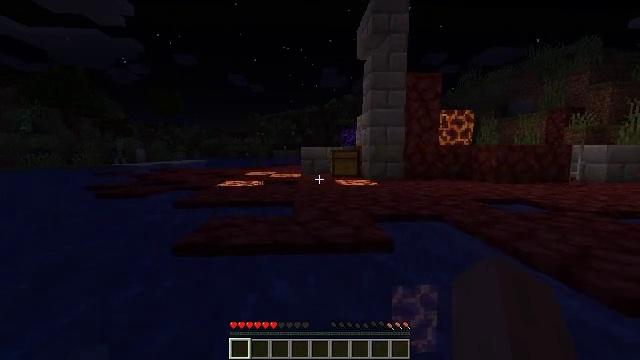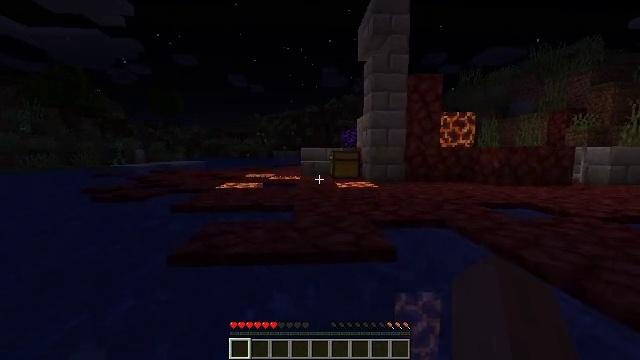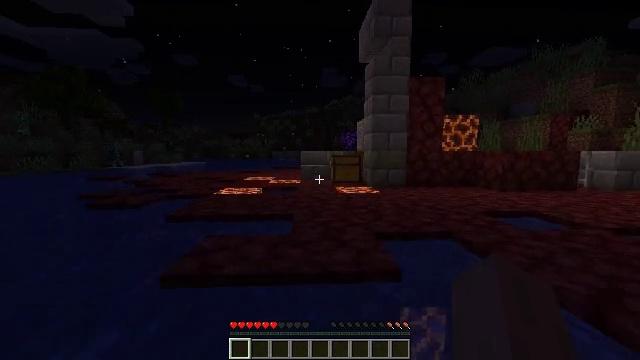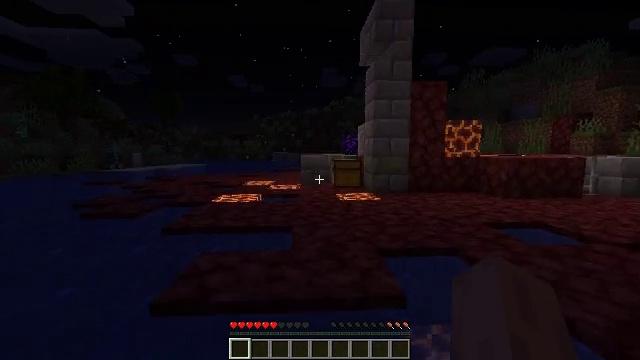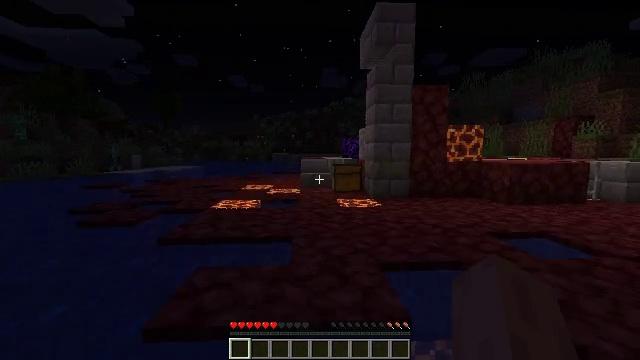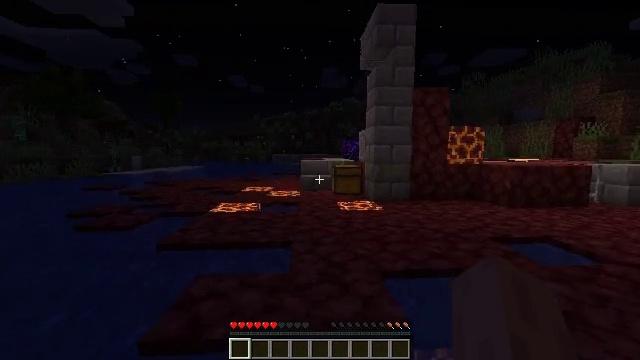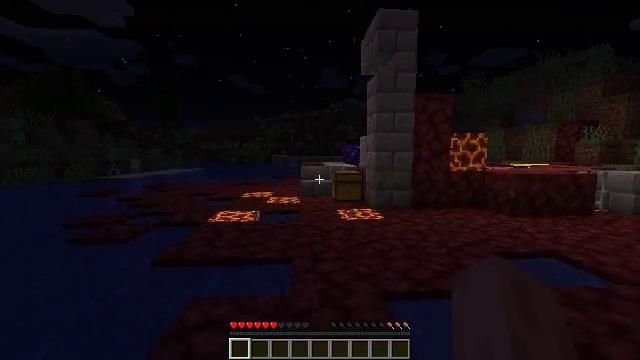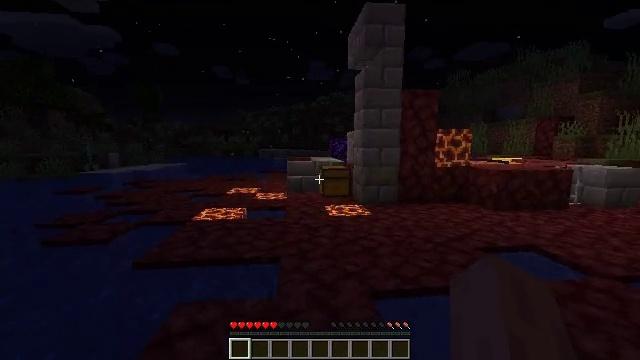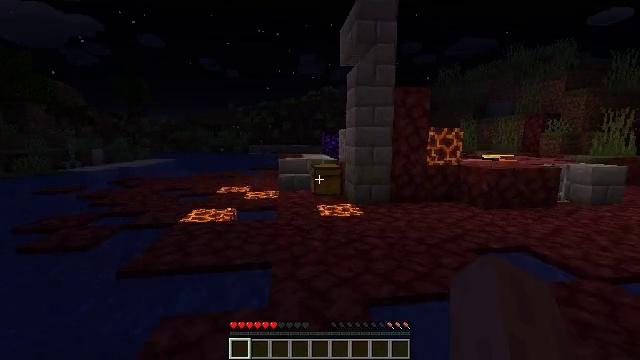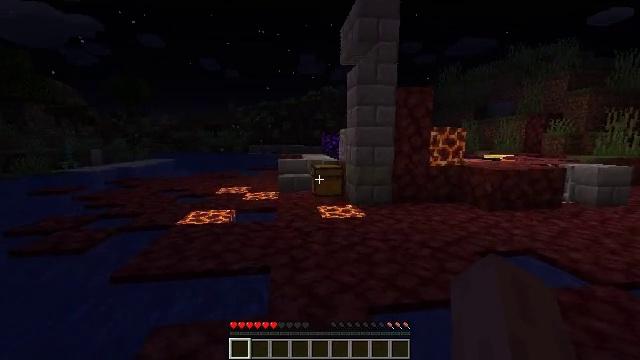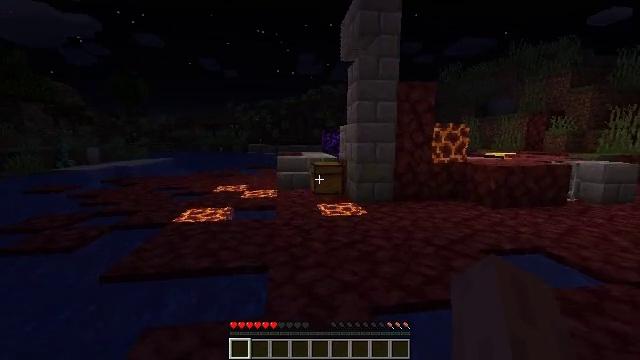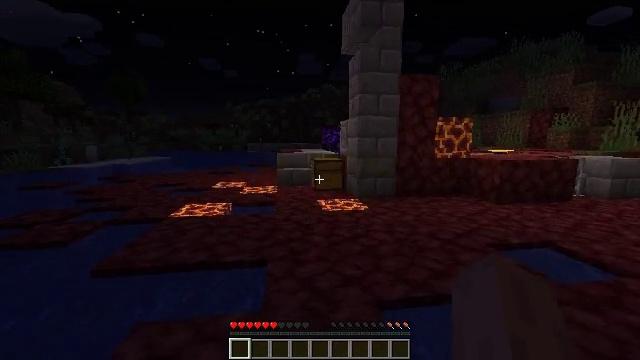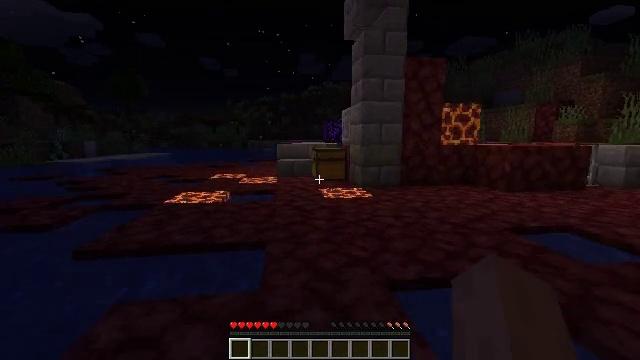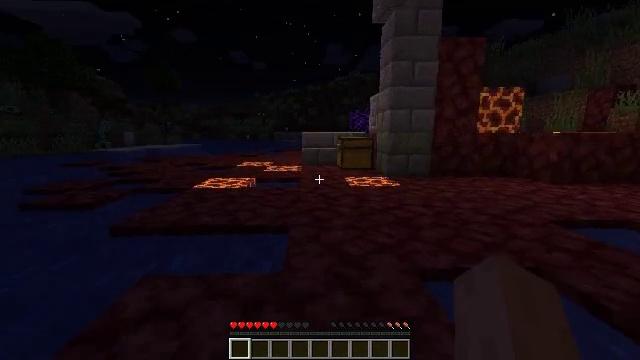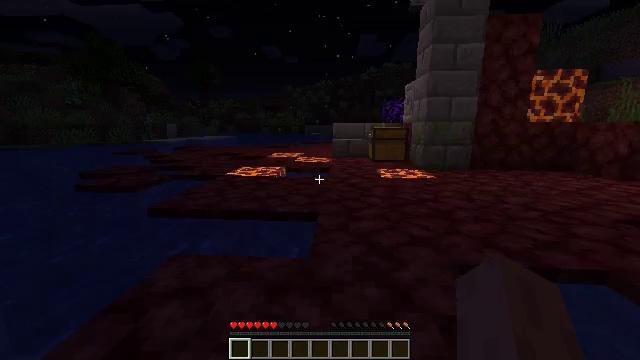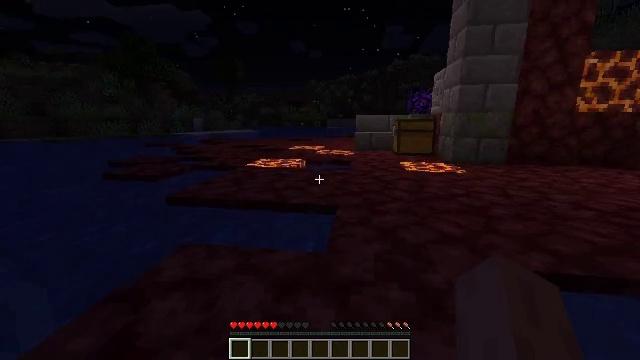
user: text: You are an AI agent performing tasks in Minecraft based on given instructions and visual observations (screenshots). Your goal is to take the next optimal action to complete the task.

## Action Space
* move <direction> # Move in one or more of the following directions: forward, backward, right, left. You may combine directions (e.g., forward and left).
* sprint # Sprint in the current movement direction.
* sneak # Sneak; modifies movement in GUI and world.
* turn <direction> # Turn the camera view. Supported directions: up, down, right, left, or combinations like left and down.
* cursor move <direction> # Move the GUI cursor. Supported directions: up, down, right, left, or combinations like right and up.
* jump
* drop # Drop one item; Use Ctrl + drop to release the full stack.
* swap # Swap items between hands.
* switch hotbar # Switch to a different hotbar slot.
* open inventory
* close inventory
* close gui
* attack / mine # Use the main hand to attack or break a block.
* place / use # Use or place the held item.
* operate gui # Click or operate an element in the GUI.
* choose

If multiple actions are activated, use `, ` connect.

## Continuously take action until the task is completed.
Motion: motion action
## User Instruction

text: Gather grass block for landscaping.
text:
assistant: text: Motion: move forward, jump
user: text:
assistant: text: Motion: move forward, jump
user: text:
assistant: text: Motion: move forward, jump
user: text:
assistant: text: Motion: move forward, jump
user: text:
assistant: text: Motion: move forward, jump
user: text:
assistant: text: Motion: move forward, jump
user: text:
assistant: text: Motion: move forward, turn right and down, jump
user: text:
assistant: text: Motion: move forward, turn right and down, jump
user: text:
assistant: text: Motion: move forward, jump
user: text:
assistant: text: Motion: move forward, jump
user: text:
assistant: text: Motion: move forward, jump
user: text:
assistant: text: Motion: move forward, jump
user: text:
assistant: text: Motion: move forward, turn left and down, jump
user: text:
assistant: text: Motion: move forward, turn left and down, jump
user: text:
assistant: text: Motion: move forward and move right, turn left and down, jump
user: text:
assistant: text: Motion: move forward and move right, turn left, jump
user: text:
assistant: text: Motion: move forward and move right, turn left and down, jump
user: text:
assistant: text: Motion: move forward and move right, turn left, jump
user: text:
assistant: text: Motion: move forward and move right, turn left, jump
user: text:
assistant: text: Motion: move forward and move right
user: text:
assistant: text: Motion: move forward and move right
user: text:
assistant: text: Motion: move forward and move right
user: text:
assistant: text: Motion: move forward and move right
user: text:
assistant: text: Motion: move forward and move right
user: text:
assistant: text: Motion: move forward and move right
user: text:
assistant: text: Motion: move forward and move right
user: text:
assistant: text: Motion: move forward and move right
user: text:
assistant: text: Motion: move forward and move right
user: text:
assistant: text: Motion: move forward and move right
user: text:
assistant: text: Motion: move forward and move right